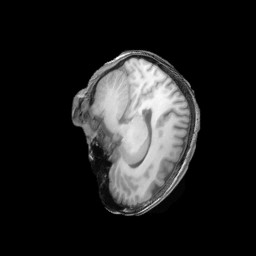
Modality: T1w
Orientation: sagittal
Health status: ill
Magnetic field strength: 3 T